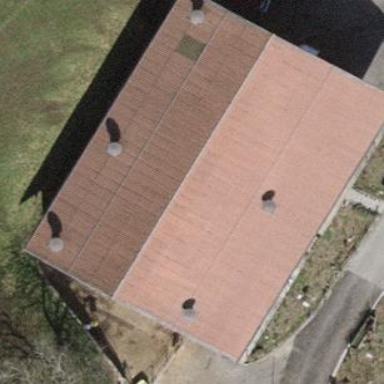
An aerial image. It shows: Gabled roof on farm auxiliary building.